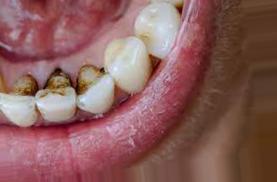
Condition: Tooth Discoloration